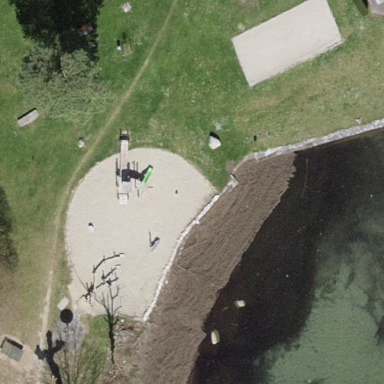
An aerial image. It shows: Playground area for leisure land.